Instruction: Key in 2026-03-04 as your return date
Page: home
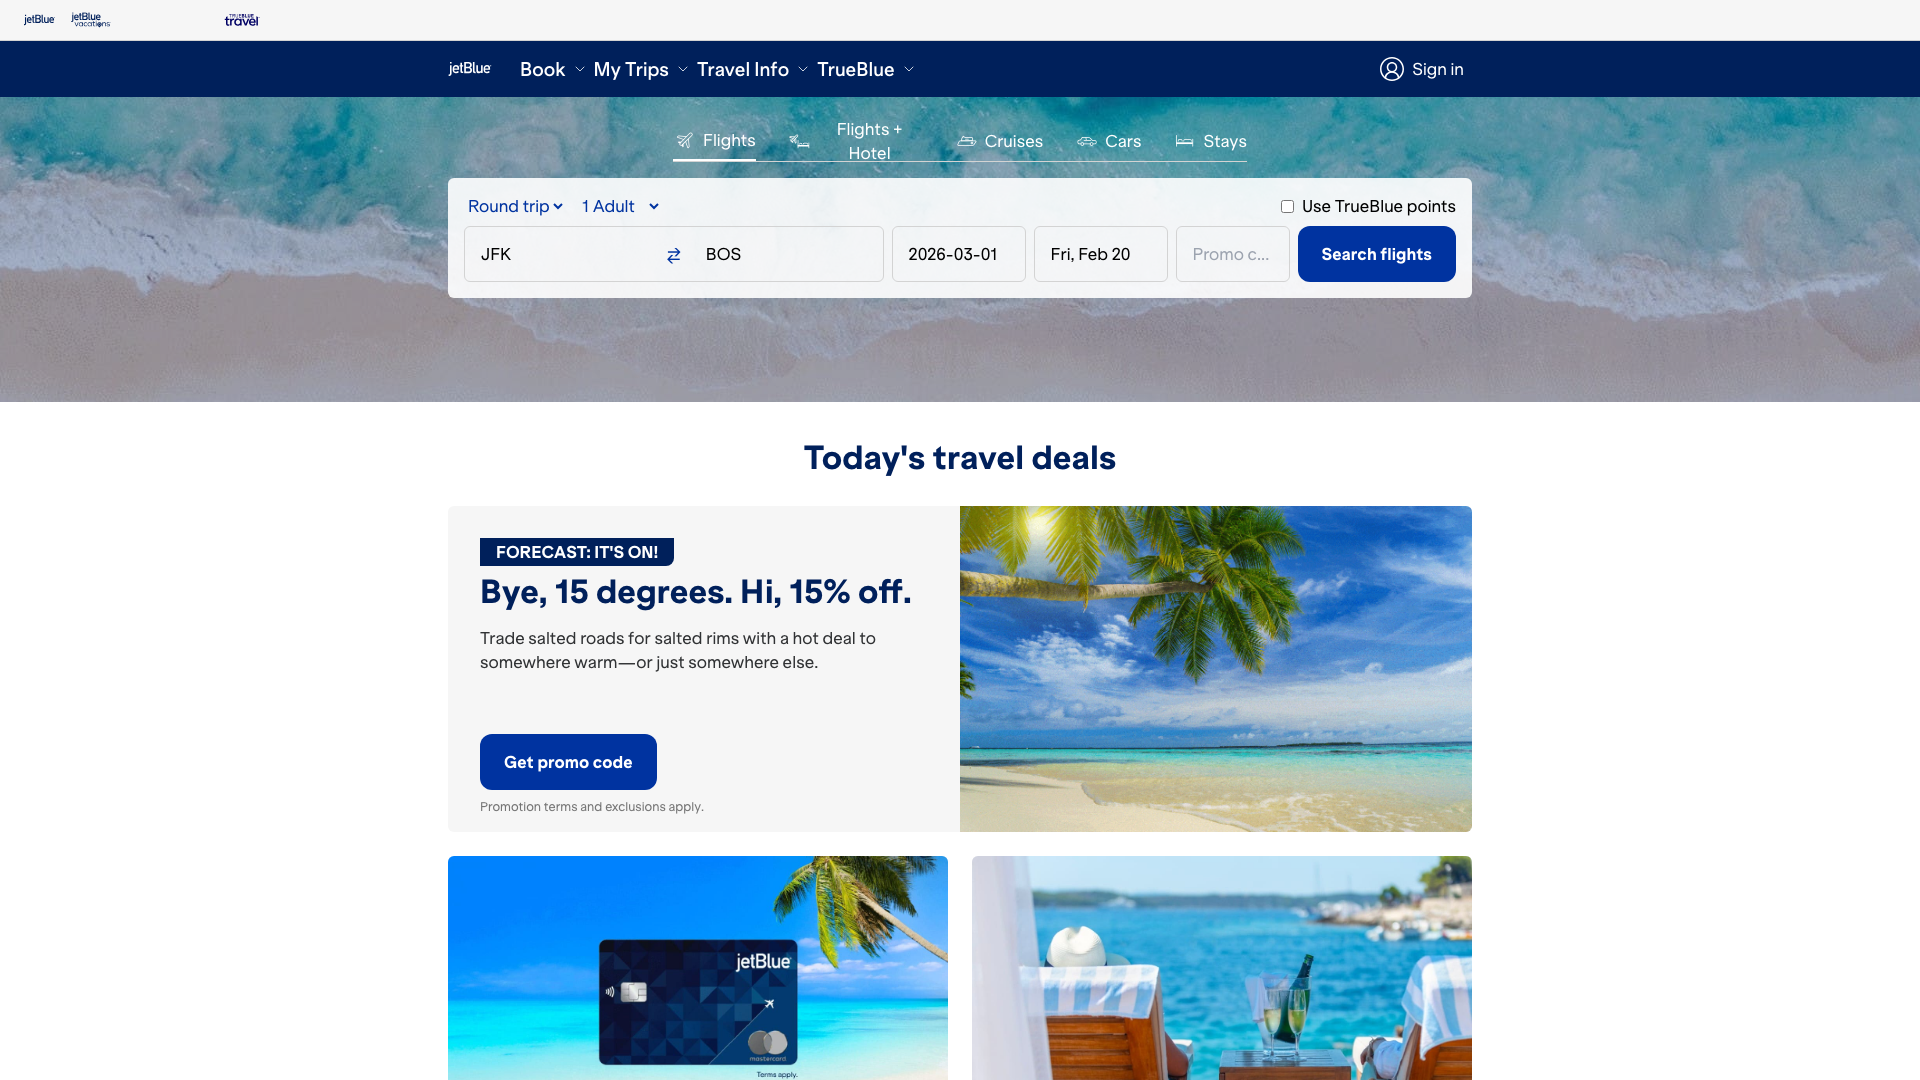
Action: type